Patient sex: M
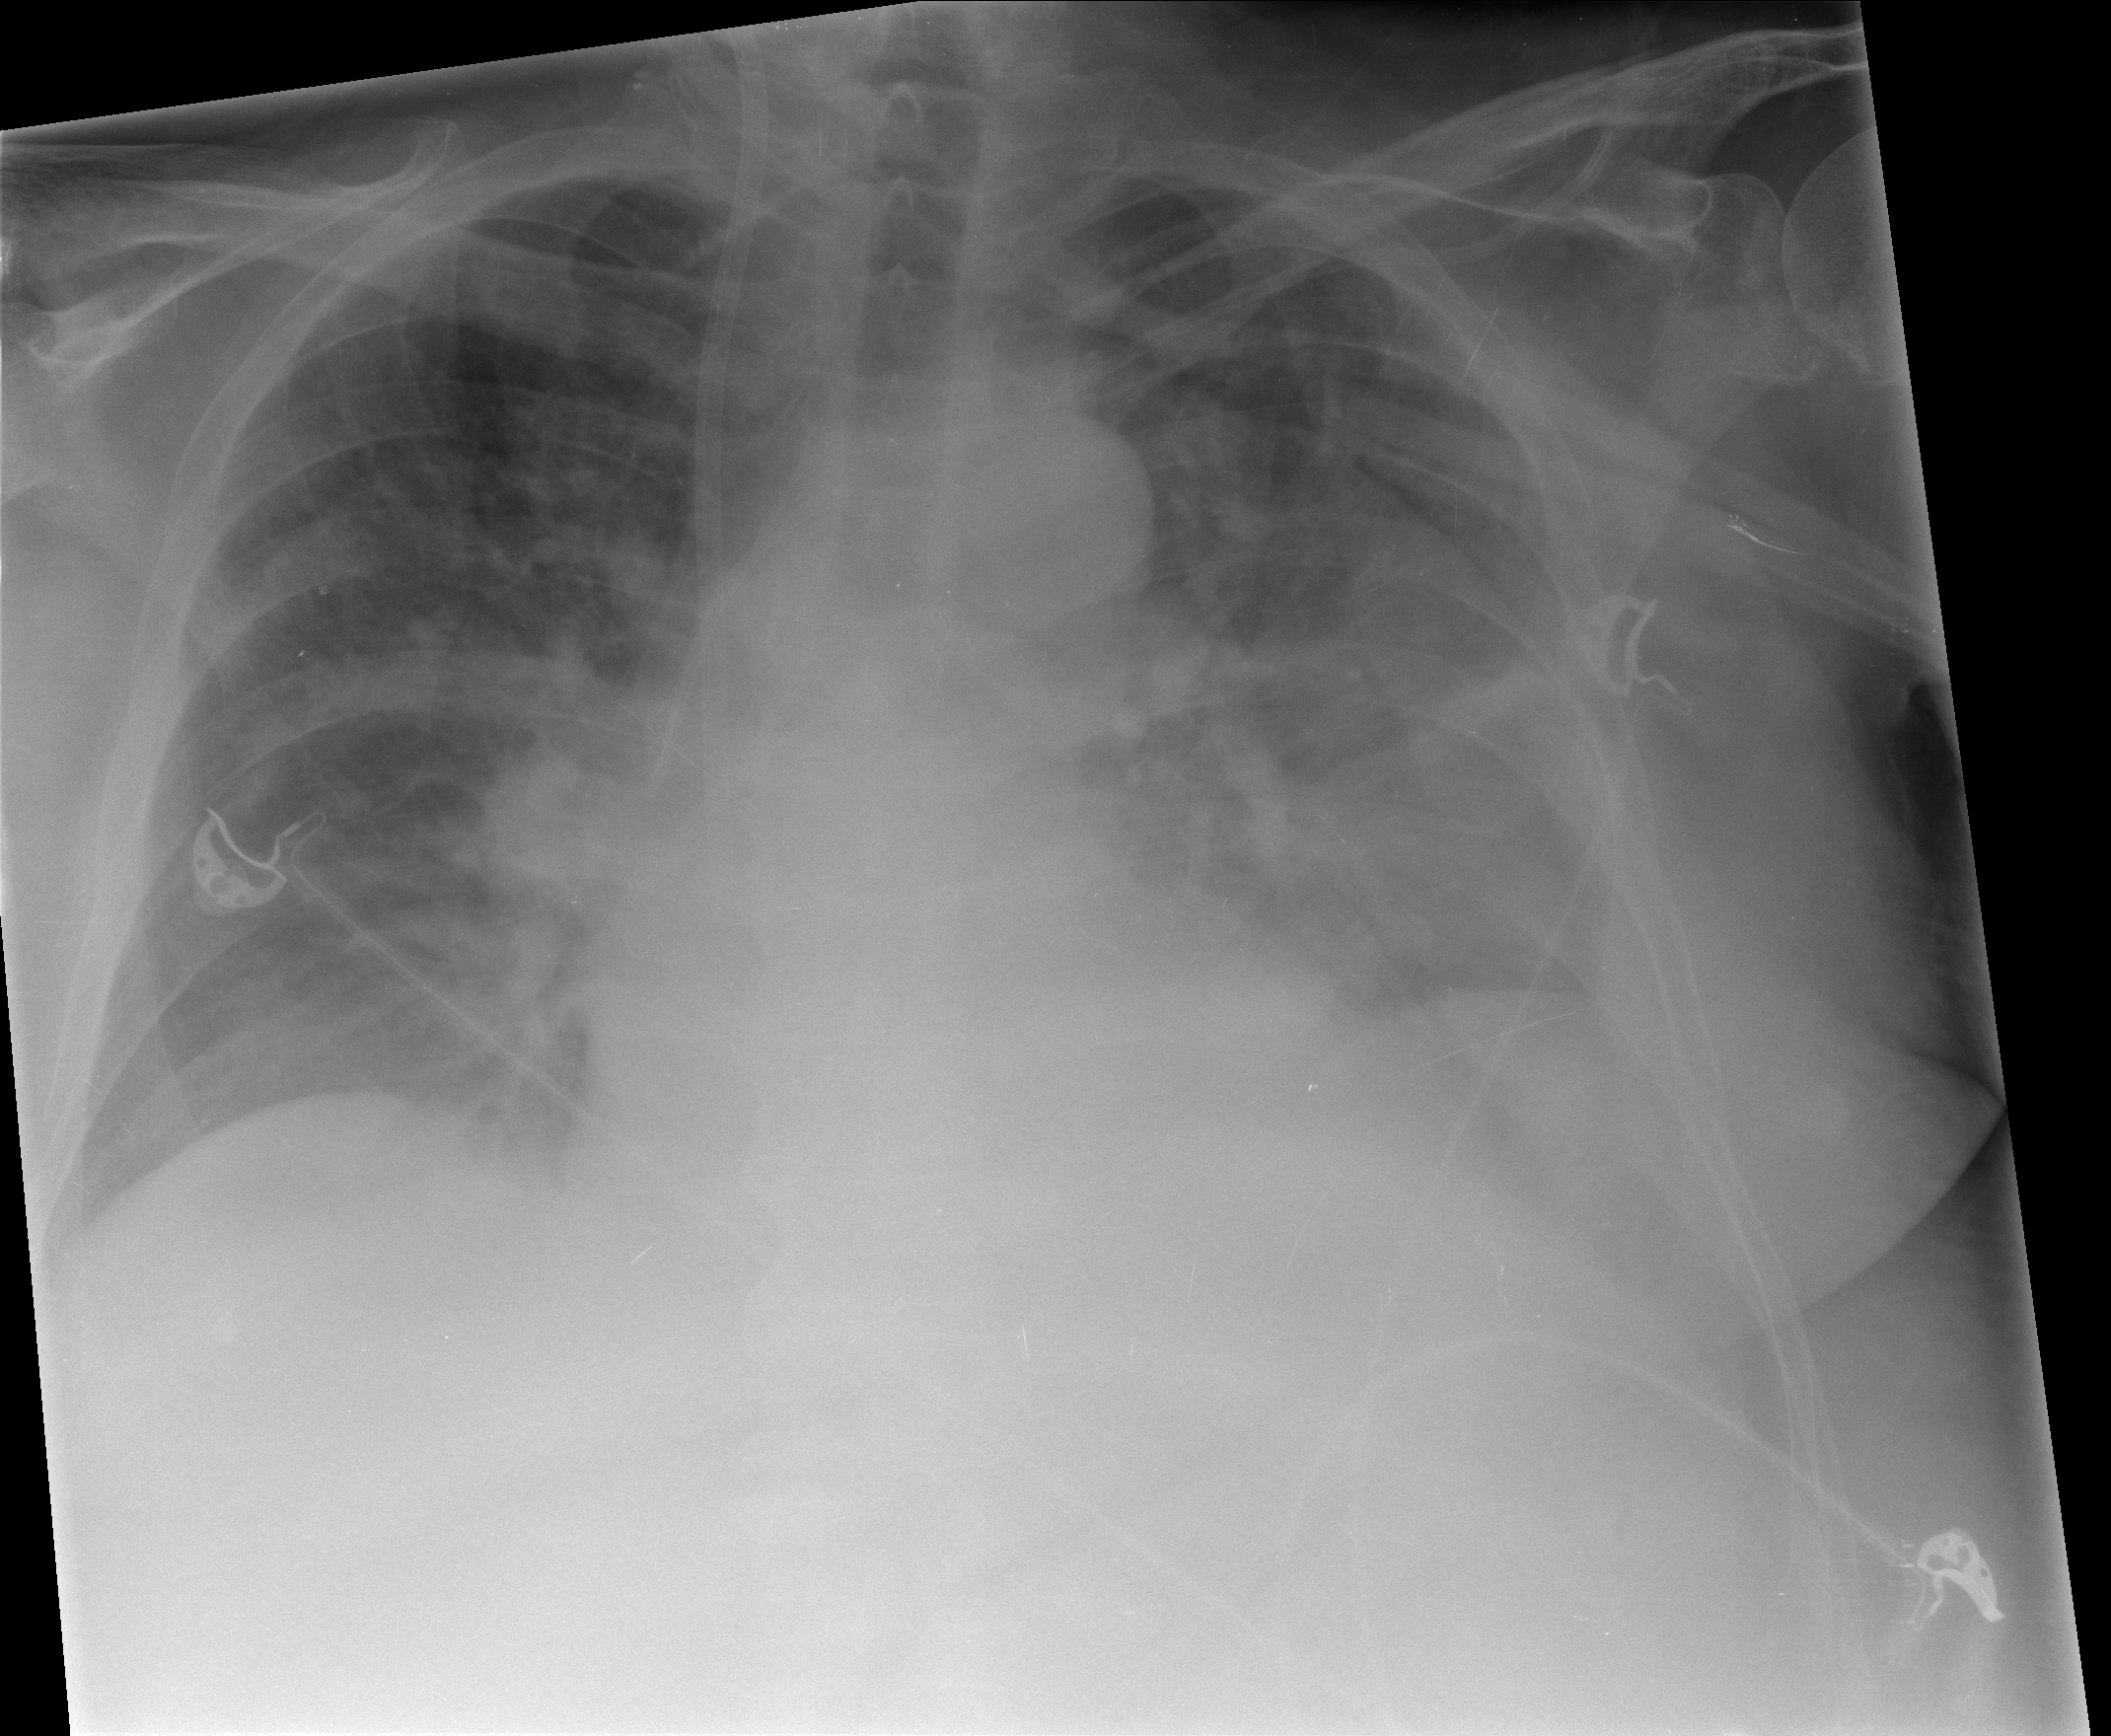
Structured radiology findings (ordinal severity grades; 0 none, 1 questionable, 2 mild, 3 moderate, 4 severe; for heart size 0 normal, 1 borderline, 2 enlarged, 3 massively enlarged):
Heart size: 2
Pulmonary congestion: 3
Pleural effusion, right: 2
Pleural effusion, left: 2
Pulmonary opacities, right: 3
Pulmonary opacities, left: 3
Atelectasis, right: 2
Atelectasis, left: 3